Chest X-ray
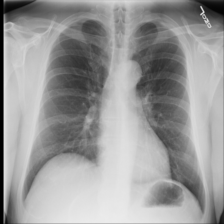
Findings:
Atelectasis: negative
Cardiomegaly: negative
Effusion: negative
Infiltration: negative
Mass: negative
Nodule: negative
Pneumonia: negative
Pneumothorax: negative
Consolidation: negative
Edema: negative
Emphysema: negative
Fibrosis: negative
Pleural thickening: negative
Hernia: negative